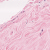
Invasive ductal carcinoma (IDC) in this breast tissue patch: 0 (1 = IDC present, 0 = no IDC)